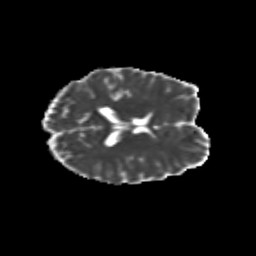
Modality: MD
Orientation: axial
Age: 21
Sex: female
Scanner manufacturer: siemens
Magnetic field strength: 3 T
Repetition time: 3.5 s
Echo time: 0.104 s